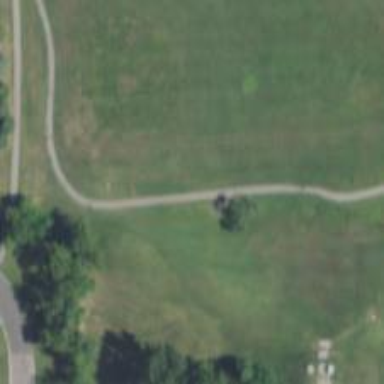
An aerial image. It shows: Disc golf tee area.